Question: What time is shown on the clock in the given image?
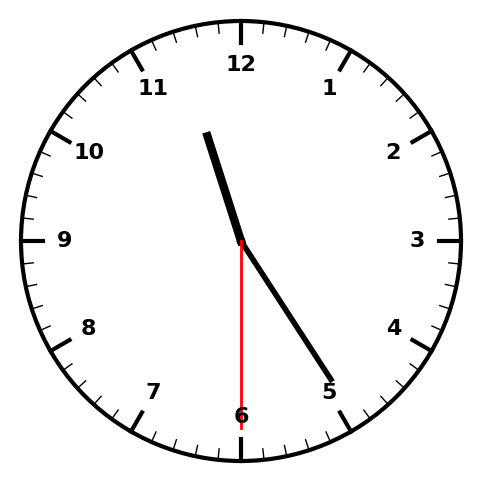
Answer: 11:24:30